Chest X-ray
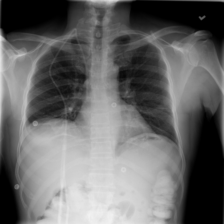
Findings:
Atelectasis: negative
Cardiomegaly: negative
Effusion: negative
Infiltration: negative
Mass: negative
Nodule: negative
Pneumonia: negative
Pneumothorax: negative
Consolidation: negative
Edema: negative
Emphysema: negative
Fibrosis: negative
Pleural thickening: negative
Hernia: negative